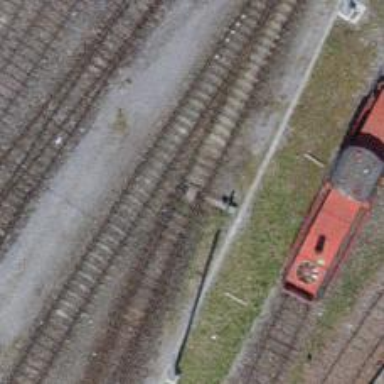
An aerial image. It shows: Railway switch.